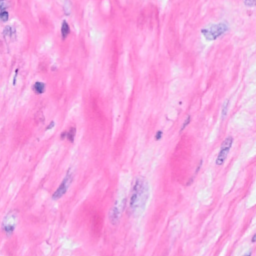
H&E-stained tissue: Breast